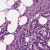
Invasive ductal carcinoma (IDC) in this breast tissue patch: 1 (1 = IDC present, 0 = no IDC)